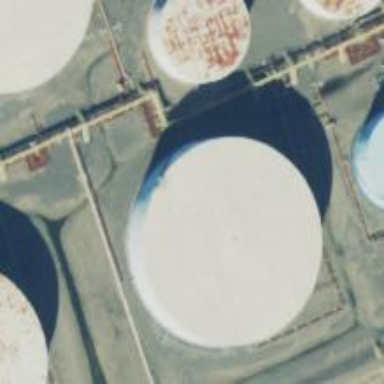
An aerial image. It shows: Storage tank with man-made structure.